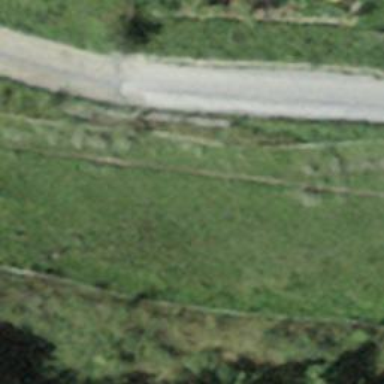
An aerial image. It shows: Unclassified road.